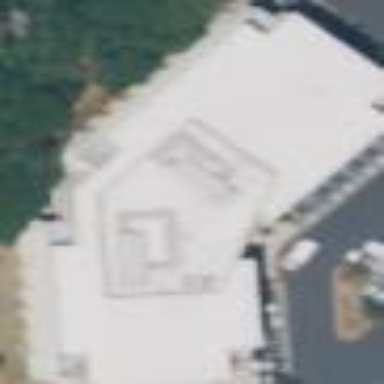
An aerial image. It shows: Commercial building.